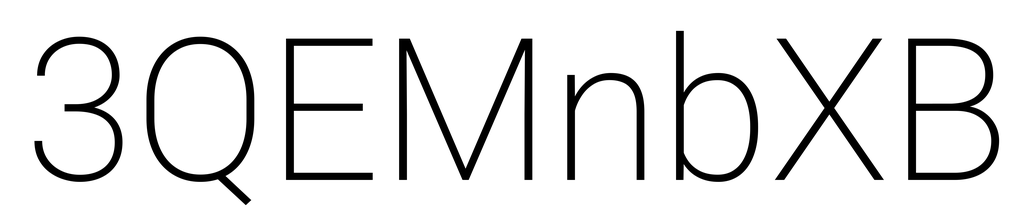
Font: Roboto_ExtraLight